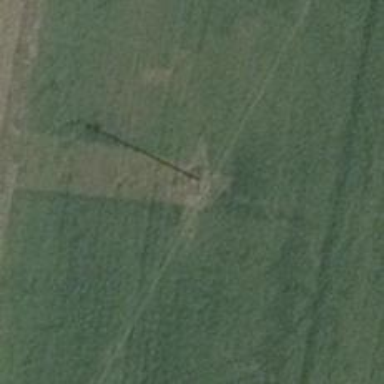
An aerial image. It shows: Power pole.